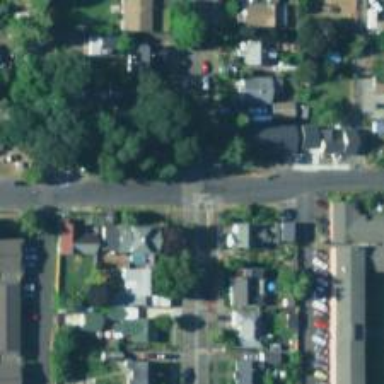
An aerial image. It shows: Residential road with sidewalk on the left.